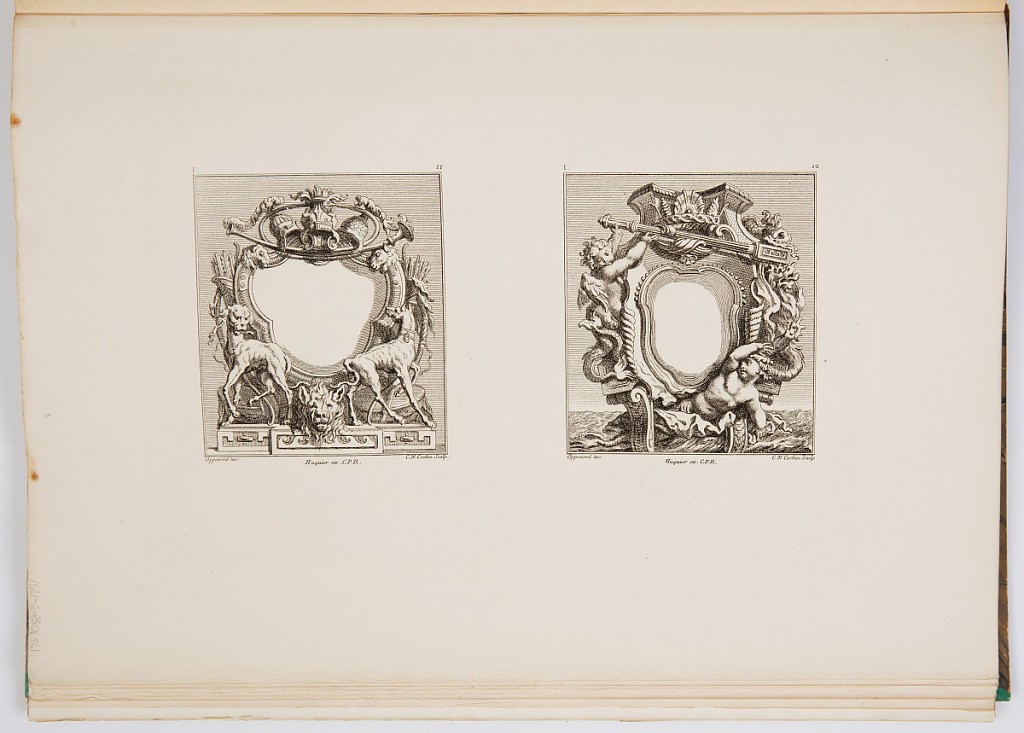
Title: Designs for Cartouches
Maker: Gilles-Marie Oppenord, French, 1672–1742
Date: ca. 1900
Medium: Photomechanical print
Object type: Bound print
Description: Page printed with two cartouche designs. The cartouche on the left is surrounded with attributes of the hunt. The cartouche on the right is set upon water and is framed by anguipeds. The plates are signed and numbered.